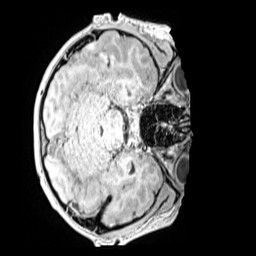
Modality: MP2RAGE
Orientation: axial
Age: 12
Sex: male
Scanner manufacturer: siemens
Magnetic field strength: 3 T
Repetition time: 4 s
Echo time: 0.00299 s